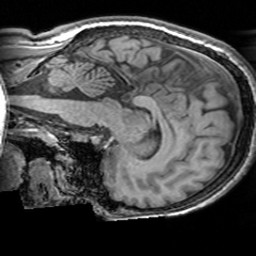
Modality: T1w
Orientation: sagittal
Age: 28
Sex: male
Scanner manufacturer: siemens
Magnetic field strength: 3 T
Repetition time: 1.63 s
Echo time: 0.00311 s